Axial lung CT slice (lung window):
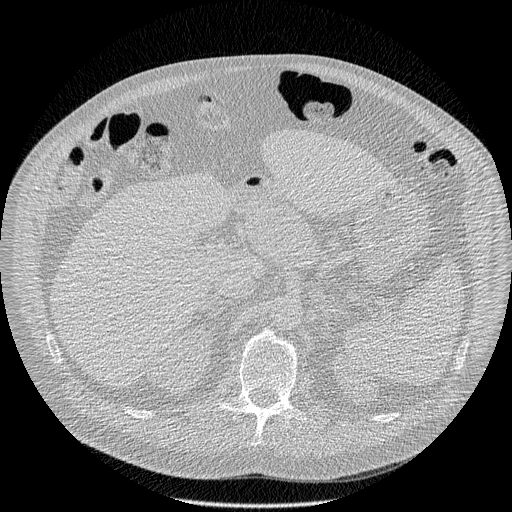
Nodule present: no